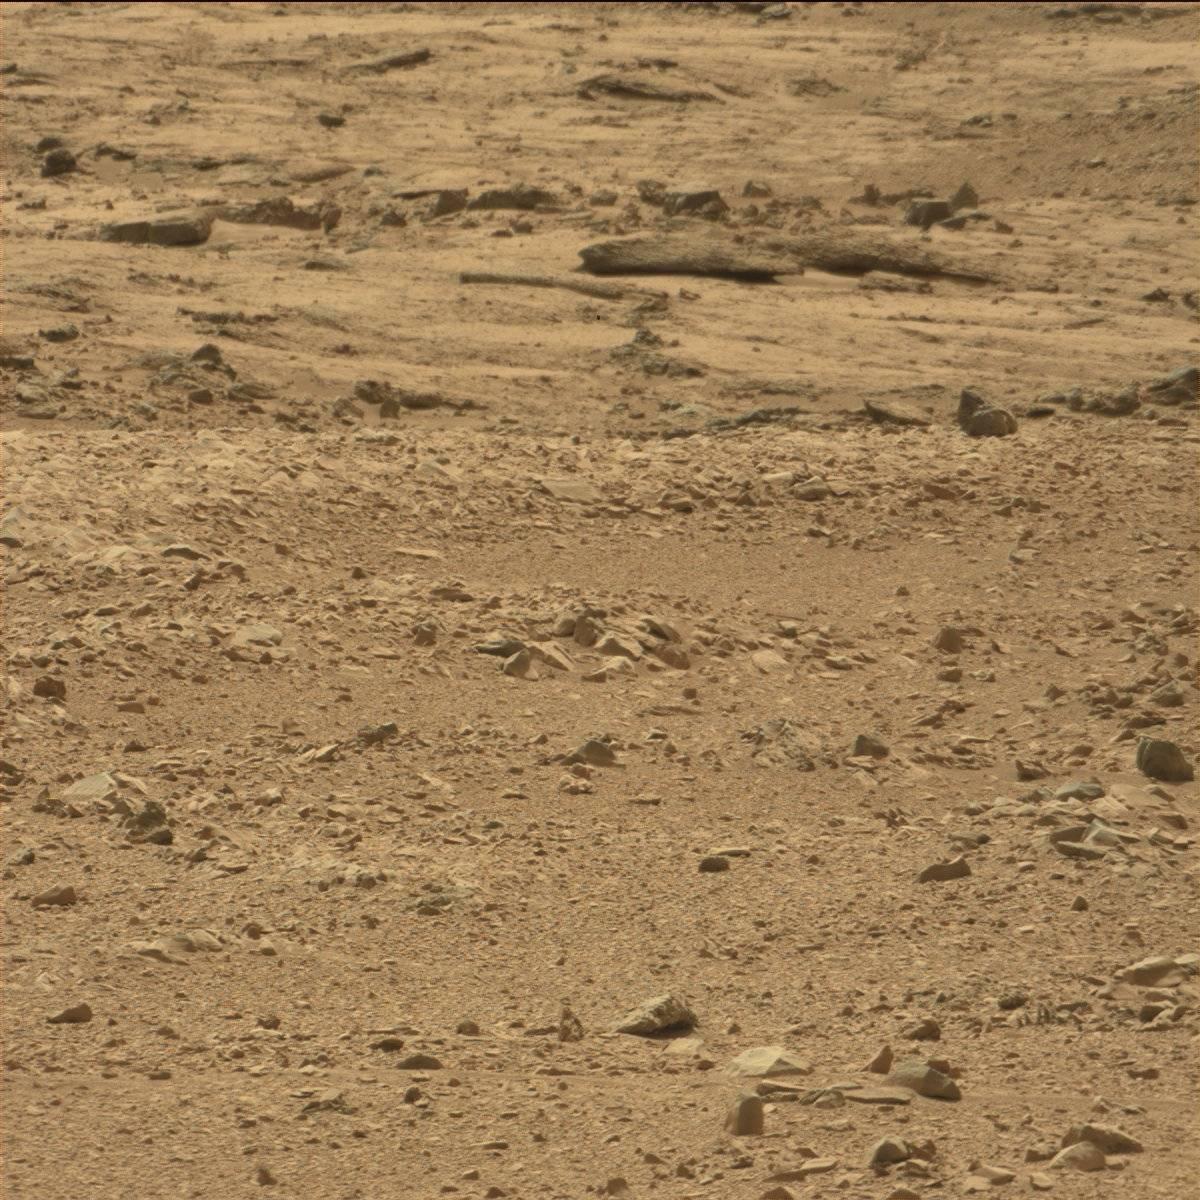
Terrain classes present: Bedrock, Rock, Sand / Soil